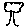
Label: tree